Question: I'm building a simple API with Rails 4, but with my "create" method, it all goes horribly wrong.
Here is the relevant part of my routes file:
'''
namespace :api, defaults: { format: 'json' } do
# /api/... Api::
scope module: :v1, constraints: ApiConstraints.new(version: 1, default: true) do
resources :users
end
end
'''
'''
class Api::V1::UsersController < ApplicationController
protect_from_forgery except: :create
respond_to :json
def index
respond_to do |format|
format.html {render text: "Your data was sucessfully loaded. Thanks"}
format.json { render text: User.last.to_json }
end
end
def show
respond_with User.find(params[:id])
end
def create
respond_with User.create(user_params)
end
def update
respond_with User.update(params[:id], params[:users])
end
def destroy
respond_with User.destroy(params[:id])
end
private
def user_params
params.require(:user).permit(:name, :age, :location, :genre_ids => [], :instrument_ids => [])
end
end
'''
Whenever I try to add an API with JSON, I get "{"errors":{"name":["can't be blank"]}}"
It works to create a user with my regular controller, but I have a feeling my API controller is getting messed up because of the Strong Parameters.
Any suggestions for how to do this correctly in Rails 4?
Also, I have a few Has-Many-Through relationships through my user model. The API's user controller should be able to see that off the bat, right?
Thanks
I'm now getting this error:

'''
{
"name": "Sally",
"age": "23",
"location": "Blue York",
"genre_ids": [1, 2, 3]
}
'''
Even with adding the User parameter in my JSON call, it still gives me the same error of the :user param missing. Am I using strong parameters incorrectly? In my "regular" users_controller, I can create a user easily with a form that I have set up, but with this API controller, I can't seem to create one with JSON. Any other suggestions?
'''
rails s
=> Booting WEBrick
=> Rails 4.0.1 application starting in development on http://0.0.0.0:3000
=> Run 'rails server -h' for more startup options
=> Ctrl-C to shutdown server
[2013-12-19 14:03:01] INFO WEBrick 1.3.1
[2013-12-19 14:03:01] INFO ruby 1.9.3 (2013-02-22) [x86_64-darwin10.8.0]
[2013-12-19 14:03:01] INFO WEBrick::HTTPServer#start: pid=53778 port=3000
Started GET "/api/users" for 127.0.0.1 at 2013-12-19 14:03:02 -0500
ActiveRecord::SchemaMigration Load (0.1ms) SELECT "schema_migrations".* FROM "schema_migrations"
Processing by Api::V1::UsersController#index as JSON
User Load (0.2ms) SELECT "users".* FROM "users" ORDER BY "users"."id" DESC LIMIT 1
Rendered text template (0.0ms)
Completed 200 OK in 142ms (Views: 27.8ms | ActiveRecord: 0.6ms)
[2013-12-19 14:03:03] WARN Could not determine content-length of response body. Set content-length of the response or set Response#chunked = true
[2013-12-19 14:03:03] WARN Could not determine content-length of response body. Set content-length of the response or set Response#chunked = true
Started POST "/api/users" for 127.0.0.1 at 2013-12-19 14:03:37 -0500
Processing by Api::V1::UsersController#create as JSON
Completed 400 Bad Request in 1ms
ActionController::ParameterMissing (param not found: user):
app/controllers/api/v1/users_controller.rb:40:in 'user_params'
app/controllers/api/v1/users_controller.rb:20:in 'create'
Rendered /usr/local/rvm/gems/ruby-1.9.3-p392/gems/actionpack- 4.0.1/lib/action_dispatch/middleware/templates/rescues/_source.erb (0.7ms)
Rendered /usr/local/rvm/gems/ruby-1.9.3-p392/gems/actionpack-4.0.1/lib/action_dispatch/middleware/templates/rescues/_trace.erb (1.0ms)
Rendered /usr/local/rvm/gems/ruby-1.9.3-p392/gems/actionpack-4.0.1/lib/action_dispatch/middleware/templates/rescues/_request_and_response.erb (0.8ms)
Rendered /usr/local/rvm/gems/ruby-1.9.3-p392/gems/actionpack- 4.0.1/lib/action_dispatch/middleware/templates/rescues/diagnostics.erb within rescues/layout (31.6ms)
'''
Here is my "real" users_controller that lives in my app and not my API. The form creates a user from this controller and NOT the API controller.
'''
class UsersController < ApplicationController
def index
@users = User.all
@genres = Genre.all
@instruments = Instrument.all
render json: @users
end
def new
@user = User.new
end
def show
@user = User.find(params[:id])
end
def create
@user = User.new(user_params)
if @user.save
render json: @user, status: :created, location: @user
else
render json: @user.errors, status: :unprocessable_entity
end
end
private
def user_params
params.require(:user).permit(:name, :age, :location, :genre_ids => [], :instrument_ids => [])
end
end
'''
'''
<div class="row">
<div class="span6 offset3">
<%= form_for(@user) do |f| %>
<%= f.label :name %>
<%= f.text_field :name %>
<%= f.label :age %>
<%= f.text_field :age %>
<%= f.label :email %>
<%= f.text_field :email %>
<%= f.label :location %>
<%= f.text_field :location %>
<br>
<% Genre.all.each do |genre| %>
<%= check_box_tag "user[genre_ids][]", genre.id %>
<%= genre.name %><br>
<% end %>
<br>
<% Instrument.all.each do |instrument| %>
<%= check_box_tag "user[instrument_ids][]", instrument.id %>
<%= instrument.name %><br>
<% end %>
<%= f.submit "Create My Account!" %>
<% end %>
</div>
</div>
<%= users_path %>
'''
'''
class User < ActiveRecord::Base
validates :name, presence: true, length: { maximum: 50 }
has_many :generalizations
has_many :genres, through: :generalizations
has_many :instrumentations
has_many :instruments, through: :instrumentations
end
'''
'''
namespace :api do
namespace :v1 do
resources :users
end
end
'''
POST /api/v1/users HTTP/1.1
Host: localhost:3000
Cache-Control: no-cache
{ "user": { "name": "Sally", "age": "23", "location": "Blue York", "genre_ids": [1, 2, 3] } }
I changed my strong-params to be this:
'''
def user_params
params.require(:user).permit(:name, :age, :location, :genre_ids => [], :instrument_ids => []) if params[:user]
end
'''
So the "if" statement at the end makes the error go away, but whenever I post to my API, it gives me back "null". So this could be the same problem as before, but shown in a different way. But, at the same time, it could be progress!
'''
Started POST "/api/v1/users" for 127.0.0.1 at 2013-12-21 11:38:03 -0500
Processing by API::V1::UsersController#create as */*
(0.1ms) begin transaction
[deprecated] I18n.enforce_available_locales will default to true in the future. If you really want to skip validation of your locale you can set I18n.enforce_available_locales = false to avoid this message.
(0.1ms) rollback transaction
User Load (0.1ms) SELECT "users".* FROM "users" ORDER BY "users"."id" DESC LIMIT 1
Rendered text template (0.0ms)
Completed 200 OK in 20ms (Views: 0.3ms | ActiveRecord: 0.6ms)
'''
I was missing a few things, but the main thing that did it was that I was missing "Content-Type - application/json" as my Header.
I feel so accomplished! Thanks for all your help, everyone!
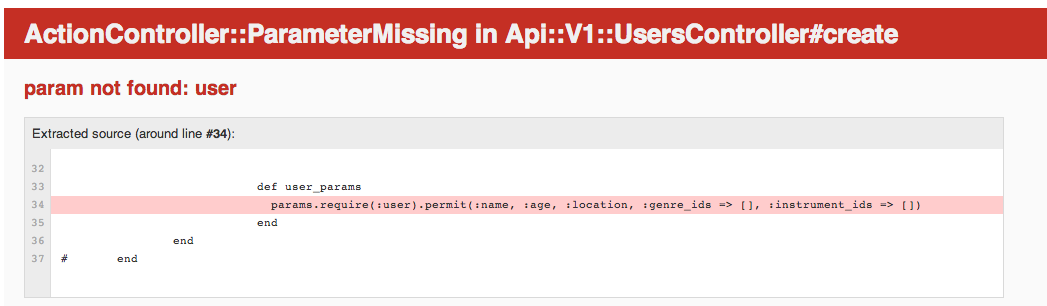
Answer: According to your code parameters in the JSON you are posting should be inside 'params[:user]'. So the JSON should look like:
'''
{
"user": {
"name": "Sally",
"age": "23",
"location": "Blue York",
"genre_ids": [1, 2, 3]
}
}
'''